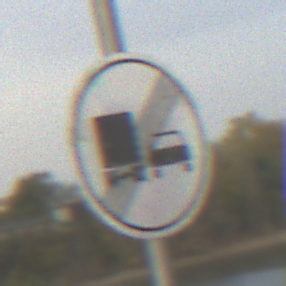
Verkehrszeichen: EndeUeberholverbotKraftfahrzeuge
Umgebung: Outdoor, Urban
Tageszeit: SunriseSunset
Wetter: PartlyCloudy
Licht: Natural
Jahreszeit: NotSpecified
Kontrast: LowContrast